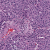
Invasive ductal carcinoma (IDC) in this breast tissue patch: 1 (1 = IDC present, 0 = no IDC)